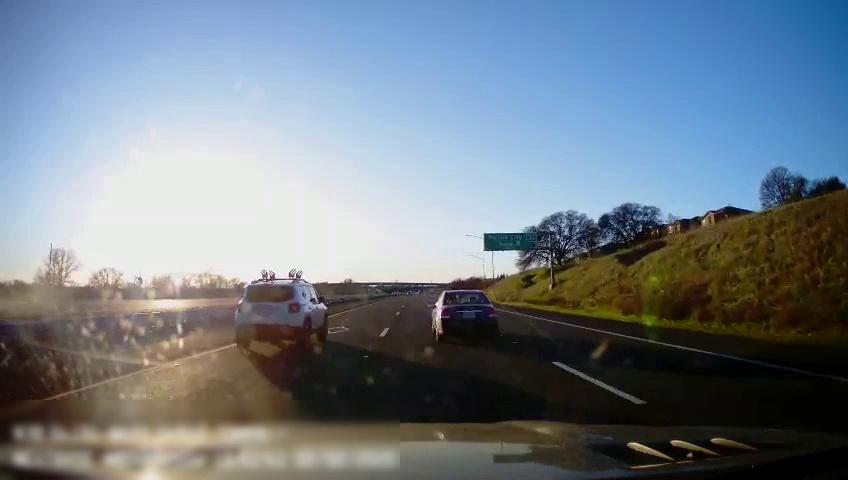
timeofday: Day
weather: Cloudy
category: Drivable Space
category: Vehicles | Car
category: Vehicles | SUV
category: Lanes | Alternate Lane
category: Lanes | Current Lane
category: Lanes | Current Lane
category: Lanes | Alternate Lane
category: Traffic | Signs